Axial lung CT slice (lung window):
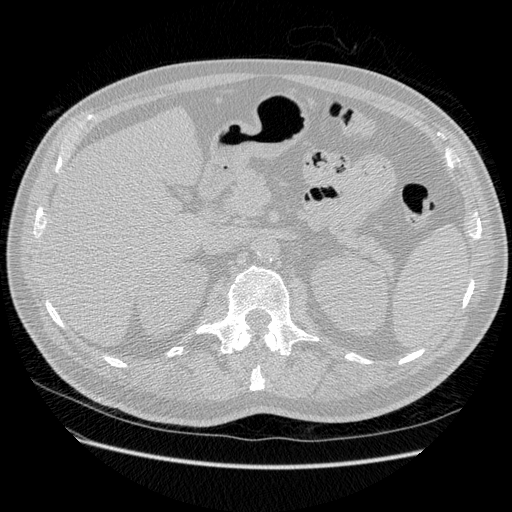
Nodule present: no